Question: After reading play 2.2.1 documentation as i can see there is no built-in mechanism for handling HTTP delete method? (nor PUT?) When i say built-in i mean on, for example, rails have 'method="delete"' which can be used with '<a></a>' to invoke action by DELETE verb. So for example on following picture i have a list of users(GET /users ...).

How i understand i can simulate delete method through AJAX call, so i tried on following way:
// index.scala.html
'''
@users.map { user =>
...
<td> <a href="#" class="delete-user" data-id="@user.getId()"> Delete </td>
...
}
'''
// script.js
'''
$(function() {
$('.delete-user').click(function() {
var id = $(this).data('id');
var $that = $(this);
$.ajax({
url: jsRoutes.controllers.Users.delete(id).url,
type: "DELETE"
}).done(function() {
$that.closest('tr').remove();
});
});
});
'''
// Users.java (controller)
'''
@Transactional
public static Result delete(Long id) {
JPA.em().remove(JPA.em().find(User.class, id));
return ok("User with id=" + id + " has been deleted");
}
'''
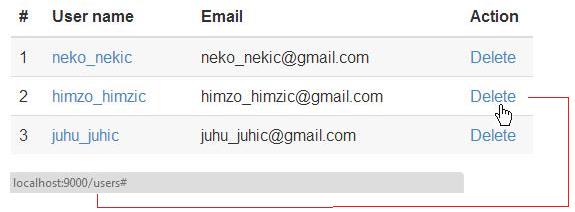
Answer: You're doing exactly the right way to do it. I might just mention one small improvement, you should be able to do this:
'''
$.ajax(
jsRoutes.controllers.Users.delete(id)
).done(function() {
$that.closest('tr').remove();
});
'''
The JavaScript router conveniently returns an object that contains the 'url' property that you're already reading, but it also contains a 'type' property, which if your route is configured to be a 'DELETE' route, will have a value of 'DELETE'. In my applications I will often write a helper method that allows me to easily add other properties to the jQuery AJAX request call too, eg:
'''
function ajax(route, params) {
return $.ajax($.extend(params, route))
}
'''
Then I can do things like this:
'''
ajax(jsRoutes.controllers.Users.delete(id), {
headers: { "Auth-Token": "foobar" }
}).done( ... )
'''